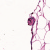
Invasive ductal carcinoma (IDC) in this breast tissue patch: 0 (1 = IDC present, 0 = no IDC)